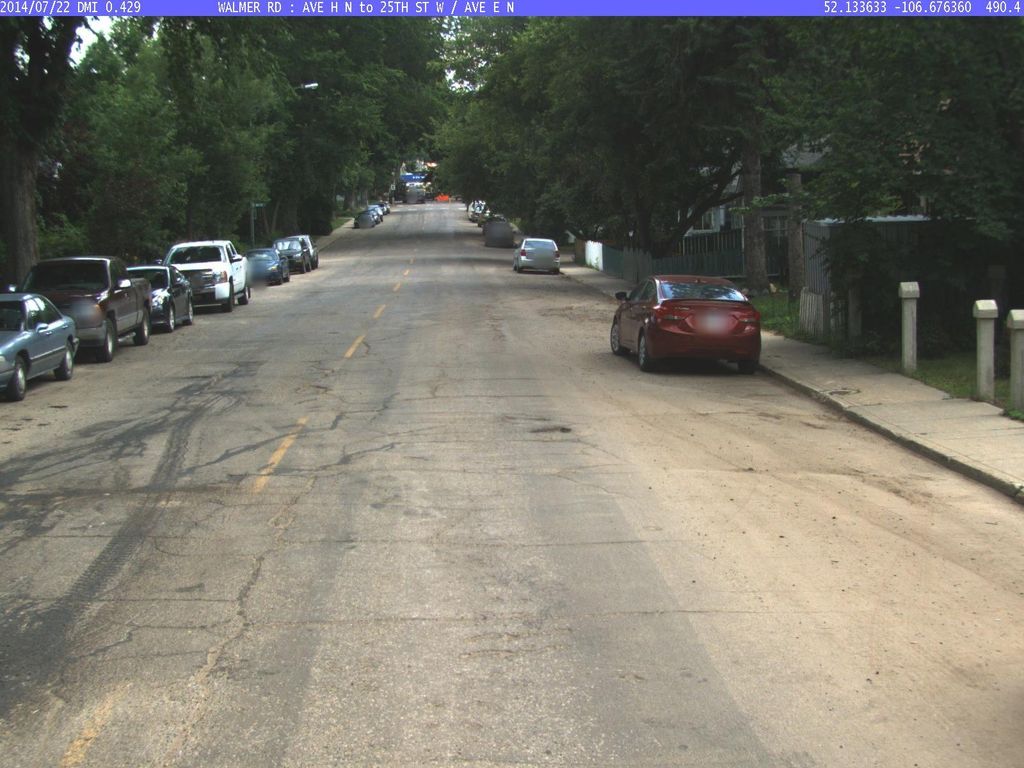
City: saskatoon